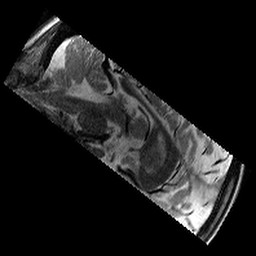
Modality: T2w
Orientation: sagittal
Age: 9
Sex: male
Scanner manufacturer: siemens
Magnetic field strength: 3 T
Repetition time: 9.23 s
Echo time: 0.067 s